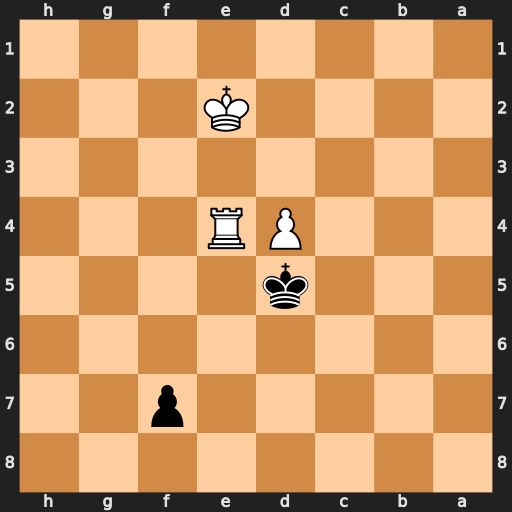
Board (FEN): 8/5p2/8/3k4/3PR3/8/4K3/8
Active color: b
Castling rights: -
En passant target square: -
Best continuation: Kxe4 d5 Kxd5